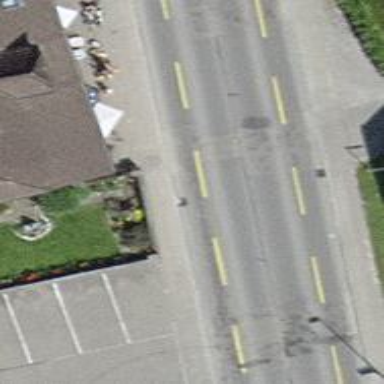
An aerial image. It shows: Asphalt road in living street.